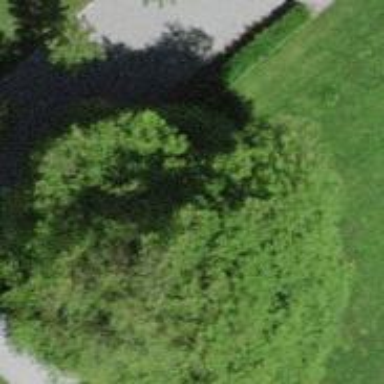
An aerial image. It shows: Hedge acting as barrier.